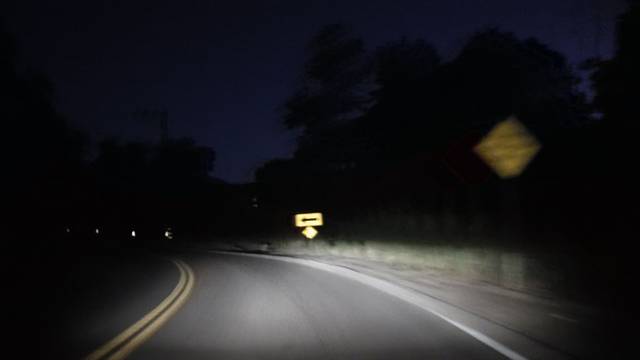
Region: United States
Coordinates: 33.028, -116.563